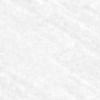
Label: change